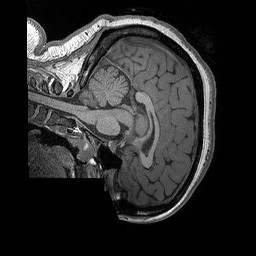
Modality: T1w
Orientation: sagittal
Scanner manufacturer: siemens
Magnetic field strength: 3 T
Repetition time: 2.3 s
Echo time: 0.00298 s